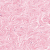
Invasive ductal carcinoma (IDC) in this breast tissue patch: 0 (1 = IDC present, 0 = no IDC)